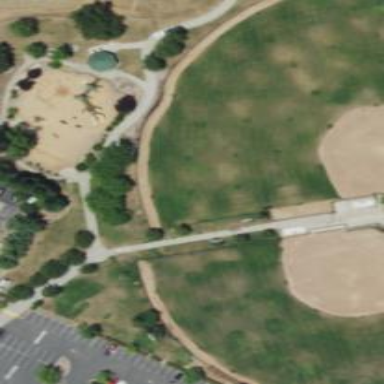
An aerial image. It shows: Baseball pitch for leisure land.